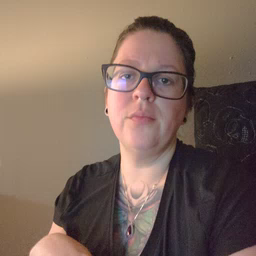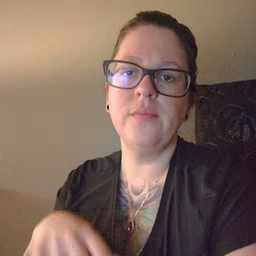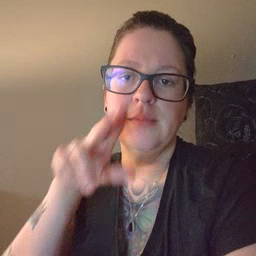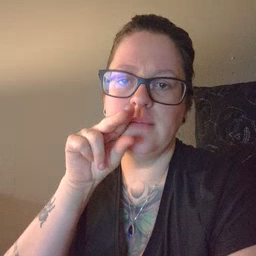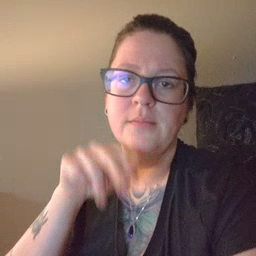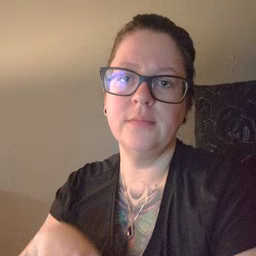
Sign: duck